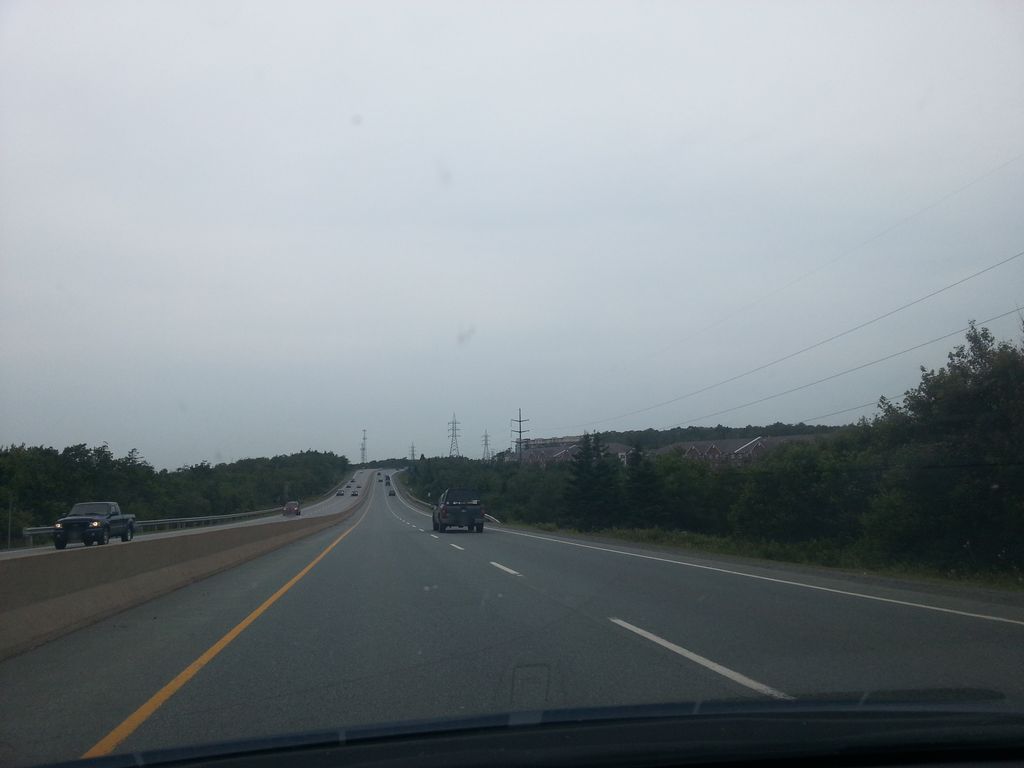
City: halifax